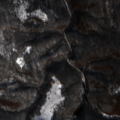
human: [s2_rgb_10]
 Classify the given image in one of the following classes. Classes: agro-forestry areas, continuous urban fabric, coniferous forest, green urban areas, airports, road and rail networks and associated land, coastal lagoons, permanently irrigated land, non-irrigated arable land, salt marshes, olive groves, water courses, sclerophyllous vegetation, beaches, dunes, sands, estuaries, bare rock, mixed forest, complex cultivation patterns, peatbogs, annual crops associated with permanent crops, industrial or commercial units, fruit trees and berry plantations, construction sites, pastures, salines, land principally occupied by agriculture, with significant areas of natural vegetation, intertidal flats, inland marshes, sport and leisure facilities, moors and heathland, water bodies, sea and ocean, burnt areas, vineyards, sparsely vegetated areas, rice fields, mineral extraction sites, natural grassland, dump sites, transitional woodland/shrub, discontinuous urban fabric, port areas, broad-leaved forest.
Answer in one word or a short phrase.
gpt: land principally occupied by agriculture, with significant areas of natural vegetation, broad-leaved forest, natural grassland